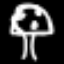
Label: mushroom